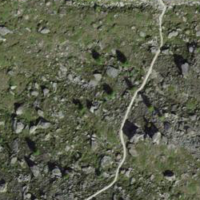
EUNIS habitat code: 26
Species observed at this site:
Empetrum nigrum